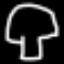
Label: mushroom